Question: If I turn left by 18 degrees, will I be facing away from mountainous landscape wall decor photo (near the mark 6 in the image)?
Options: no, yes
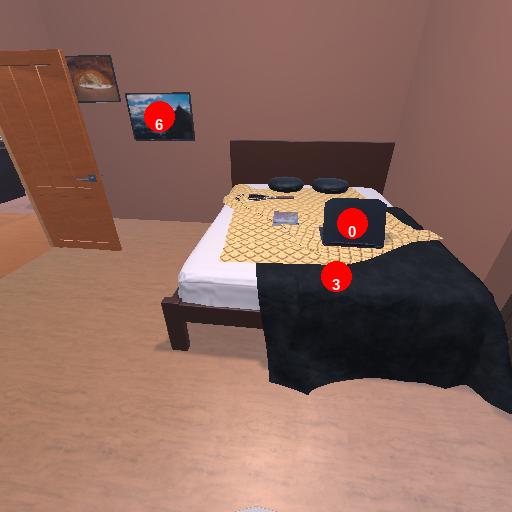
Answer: no